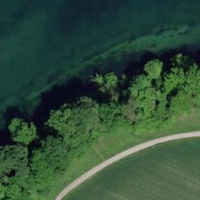
EUNIS habitat code: 15
Species observed at this site:
Salvia pratensis
Ammi majus